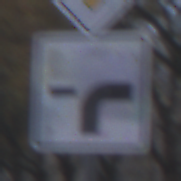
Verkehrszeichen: VerlaufVorfahrtsstrasse9
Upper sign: Vorfahrtsstrasse
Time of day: SunriseSunset
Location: Outdoor (Urban)
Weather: PartlyCloudy
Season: NotSpecified
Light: Natural